Question: I am making a fullCalendar backed car reservation functionality.
This is the coffescript file.
'''
updateEvent = (event, delta, revertFunc) ->
$.ajax
type: "PUT"
dataType: "json"
success: (data) ->
alert "Success"
error: (data) ->
revertFunc()
errors = data.responseJSON.reservations[0][1]
for message of errors
alert errors[message]
url: event.updateUrl
data:
reservation:
reservation_start: event.start.format('DD-MM-YYYY')
reservation_end: event.end.format('DD-MM-YYYY')
transport_id: event.transport_id
user_id: event.user_id
$(document).ready ->
$(".calendar").fullCalendar
events: gon.path
eventDrop: updateEvent
eventResize: updateEvent
'''
And this is JSON feed with the events.
'''
[{"start":"2014-12-17T00:00:00.000Z","end":"2014-12-21T00:00:00.000Z","title":"Cassio Godinho","url":"/reservas/44/edit","allDay":true,"editable":true,"updateUrl":"/reservation/44","transport_id":1,"user_id":1}]
'''
The 'end' date is '2014-12-21' but this is what I have on the calendar
The documentation says something about this (I think):
'''
endParam
It is the moment immediately after the event has ended. For example, if the last full day of an event is Thursday, the exclusive end of the event will be 00:00:00 on Friday!
'''
But im not quite sure what to do with this information...
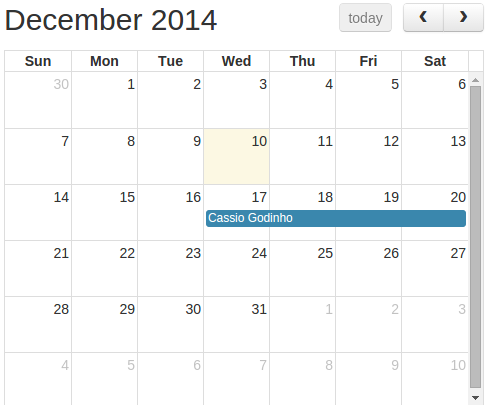
Answer: I think the key word in the directions is 'exclusive' so whatever time you specify will not be included in the date range.
So in your case '"2014-12-21T00:00:00.000Z"' would mean that the event would no longer exists at the very beginning of 12-21. If you want the event to go through 12-21 you'd want to set the end time to '"2014-12-22T00:00:00.000"' (first possible time in 12-22).